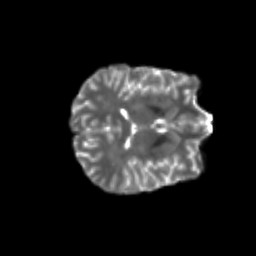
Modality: T2w
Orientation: axial
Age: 20
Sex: female
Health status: healthy
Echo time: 0.074 s